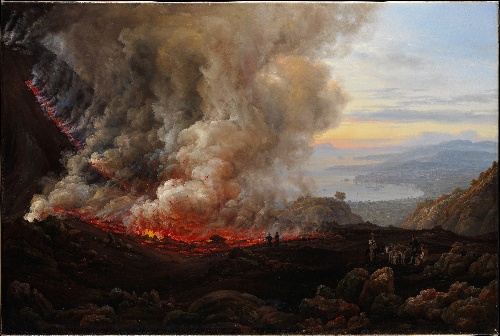
Title: An Eruption of Vesuvius
Artist: Johan Christian Dahl
Artist bio: Norwegian, Bergen 1788–1857 Dresden
Date: 1824
Object type: Painting
Classification: Paintings
Medium: Oil on canvas
Dimensions: 37 x 54 3/4 in. (94 x 139.1 cm)
Department: European Paintings
Credit line: Gift of Christen Sveaas, in celebration of the Museum's 150th Anniversary, 2019
Accession year: 2019
Repository: Metropolitan Museum of Art, New York, NY
Tags: Donkeys|Fire|Mountains|Volcanoes